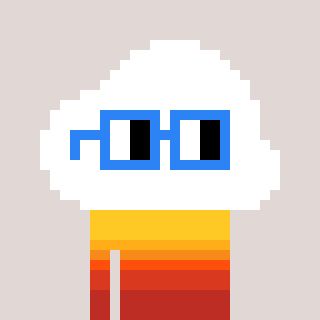
a pixel art character with square blue glasses, a cloud-shaped head and a purple-colored body on a warm background